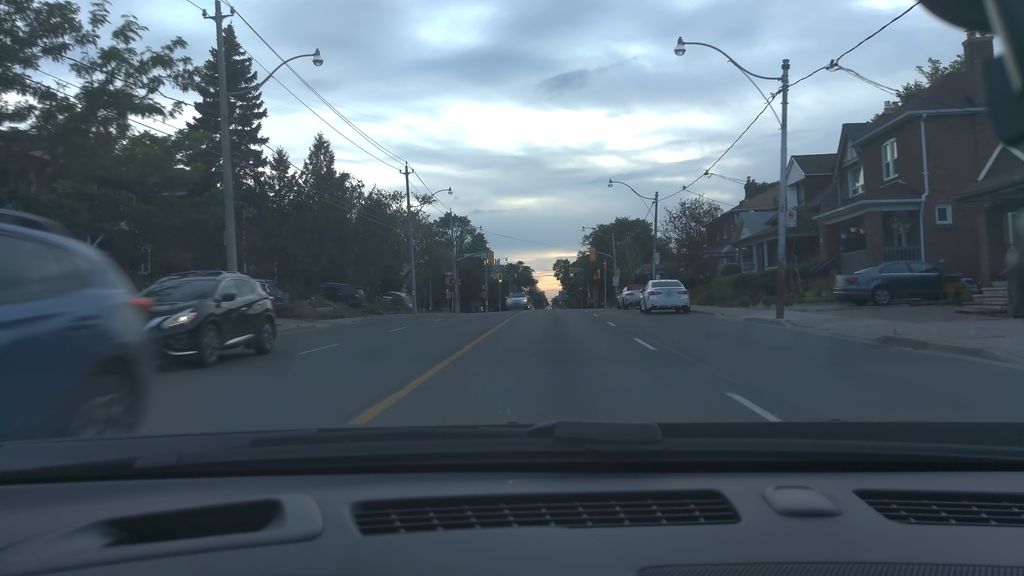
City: toronto